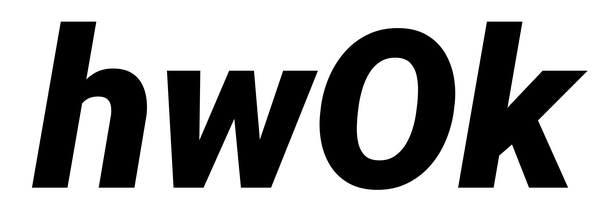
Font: Roboto-Italic_Black_Italic